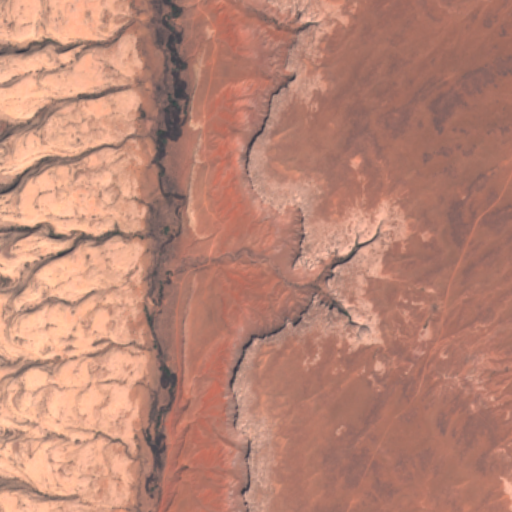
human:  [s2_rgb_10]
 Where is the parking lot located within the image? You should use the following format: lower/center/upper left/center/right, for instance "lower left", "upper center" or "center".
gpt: The parking lot is located in the center of the image.
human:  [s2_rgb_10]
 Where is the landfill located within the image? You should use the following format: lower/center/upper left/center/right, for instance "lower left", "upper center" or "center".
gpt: There is no landfill in the image.